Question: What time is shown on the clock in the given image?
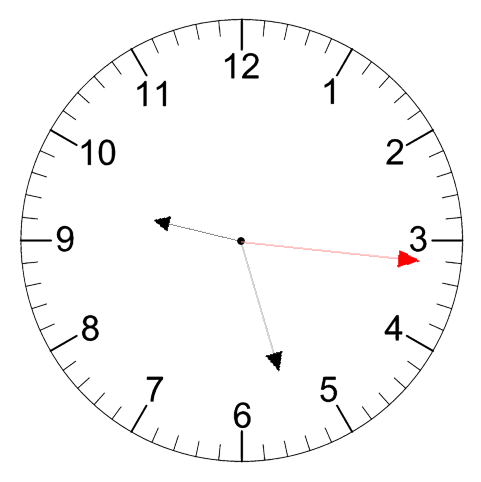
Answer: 09:27:16